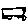
Label: car